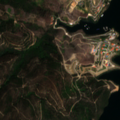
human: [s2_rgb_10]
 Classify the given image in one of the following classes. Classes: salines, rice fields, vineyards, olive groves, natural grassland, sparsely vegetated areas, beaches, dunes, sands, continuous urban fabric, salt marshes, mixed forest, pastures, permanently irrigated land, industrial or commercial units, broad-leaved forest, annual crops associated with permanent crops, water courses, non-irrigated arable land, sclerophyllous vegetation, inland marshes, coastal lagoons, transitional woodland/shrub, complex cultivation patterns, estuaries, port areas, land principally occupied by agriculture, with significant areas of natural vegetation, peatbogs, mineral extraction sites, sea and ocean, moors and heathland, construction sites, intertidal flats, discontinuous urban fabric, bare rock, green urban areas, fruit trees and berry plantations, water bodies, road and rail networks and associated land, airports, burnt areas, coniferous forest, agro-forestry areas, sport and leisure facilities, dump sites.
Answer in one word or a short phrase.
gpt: coniferous forest, transitional woodland/shrub, water bodies